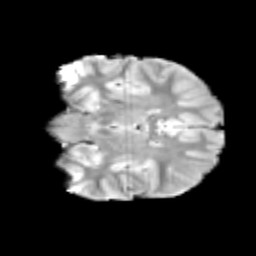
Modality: T2w
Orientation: coronal
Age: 10
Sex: female
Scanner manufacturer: siemens
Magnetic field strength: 3 T
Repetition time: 3.8 s
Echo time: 0.07 s